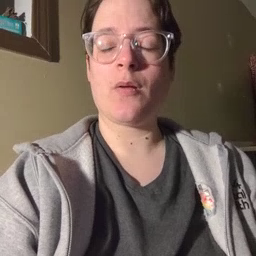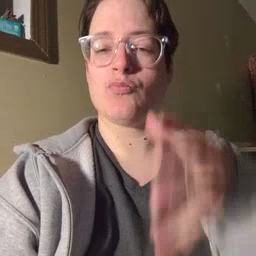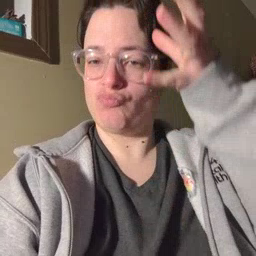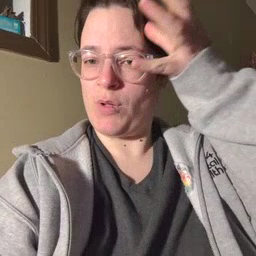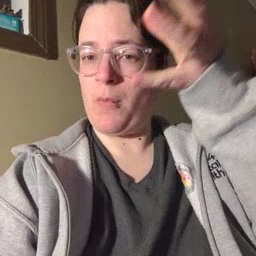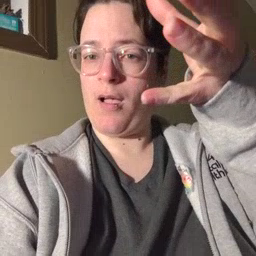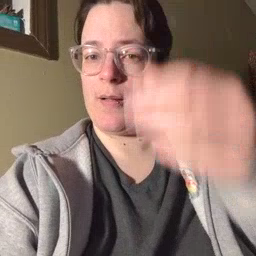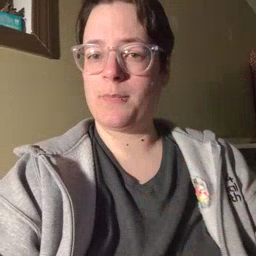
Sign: grandpa